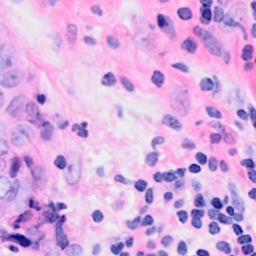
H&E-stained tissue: Breast